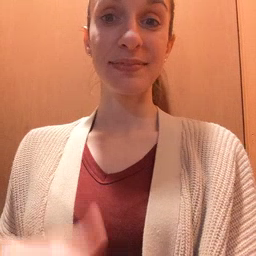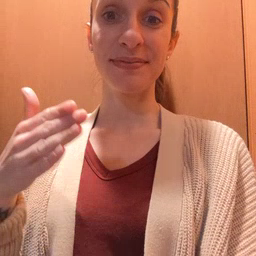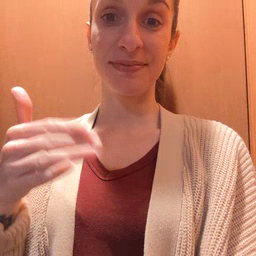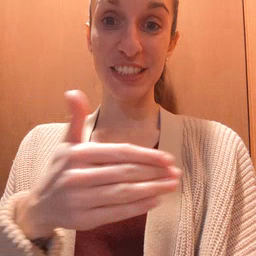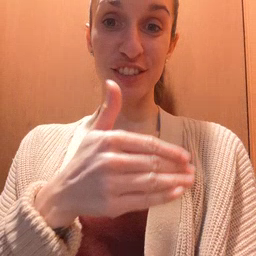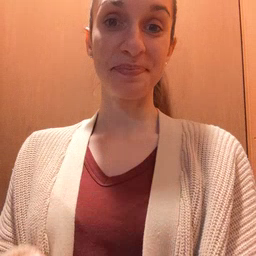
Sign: fish